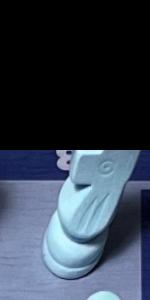
Label: Knight_White